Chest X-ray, PA view. Patient: 64 years old, sex M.
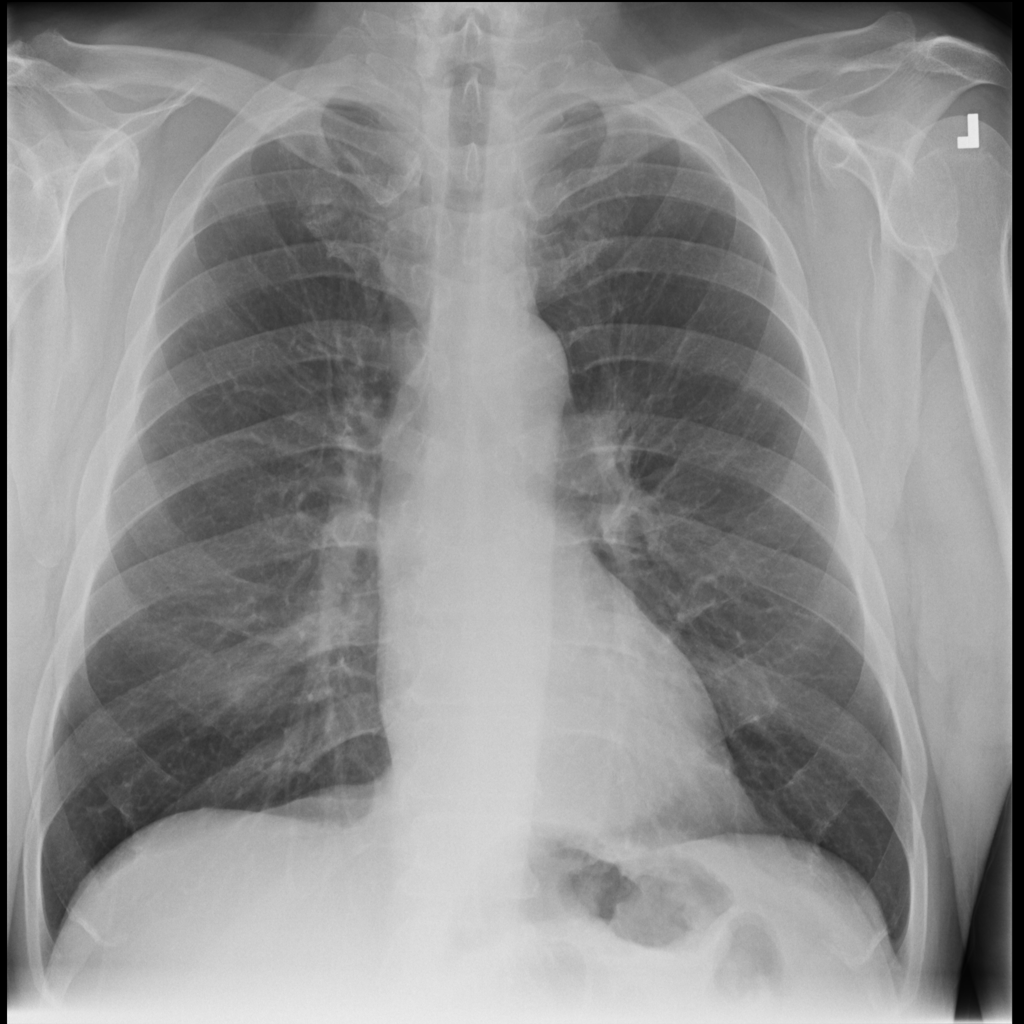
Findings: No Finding